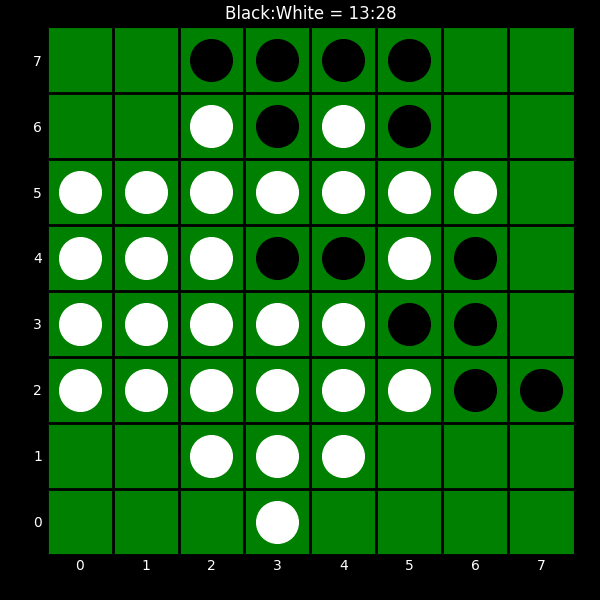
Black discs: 13
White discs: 28